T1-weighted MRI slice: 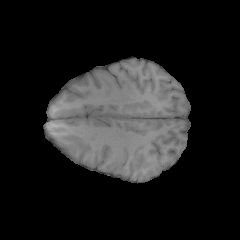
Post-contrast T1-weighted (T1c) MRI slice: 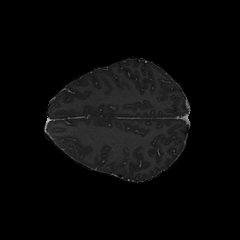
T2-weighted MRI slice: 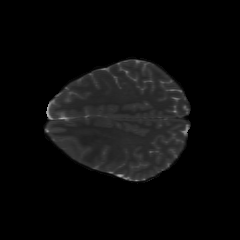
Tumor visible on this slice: no